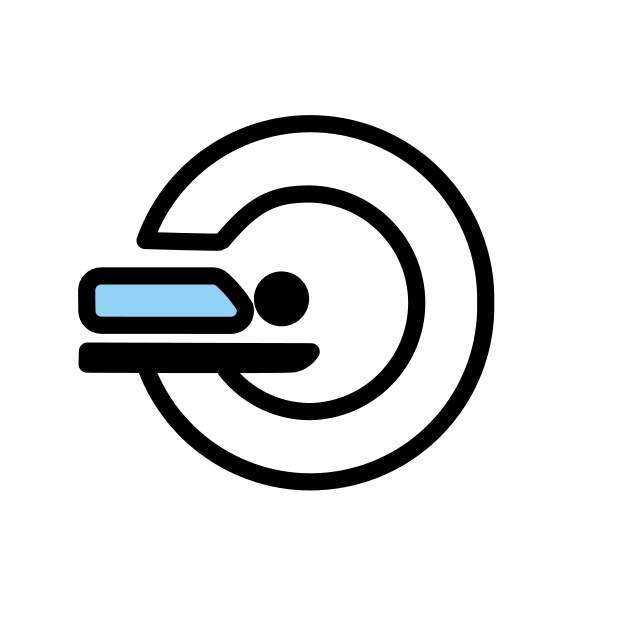
ct scan